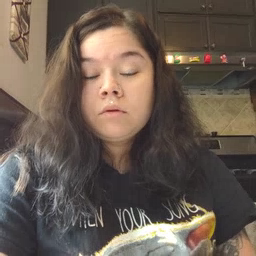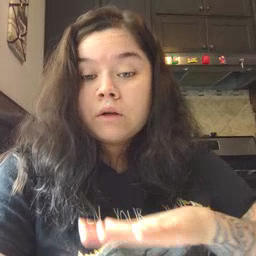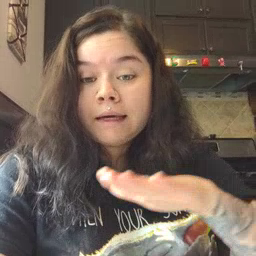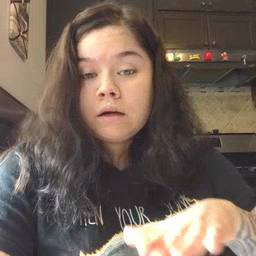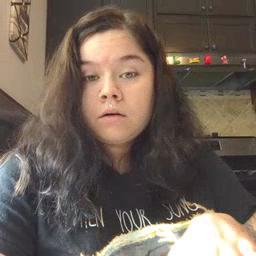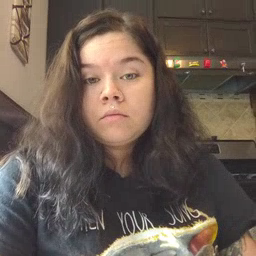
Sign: clean